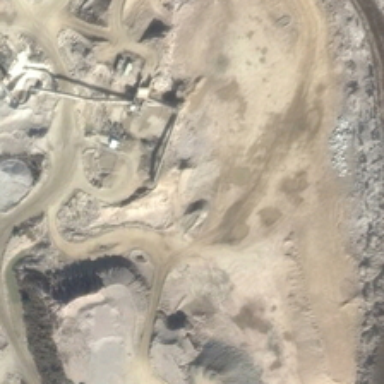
Next to the road was a bare land .